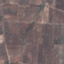
Land use / land cover: PermanentCrop